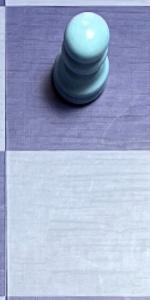
Label: Empty